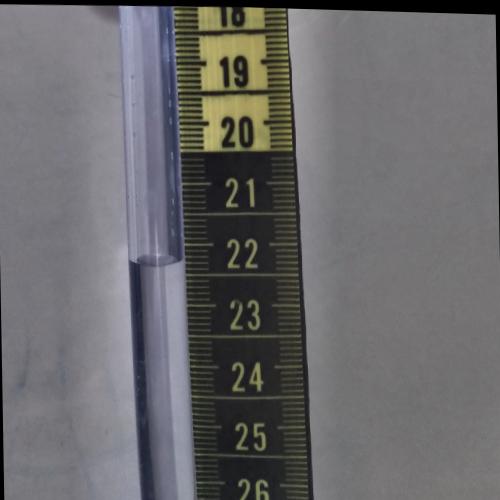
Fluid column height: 22.3 cm